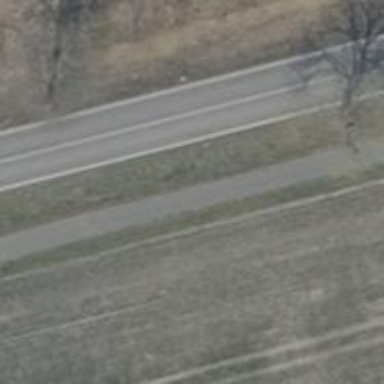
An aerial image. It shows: Asphalt path.